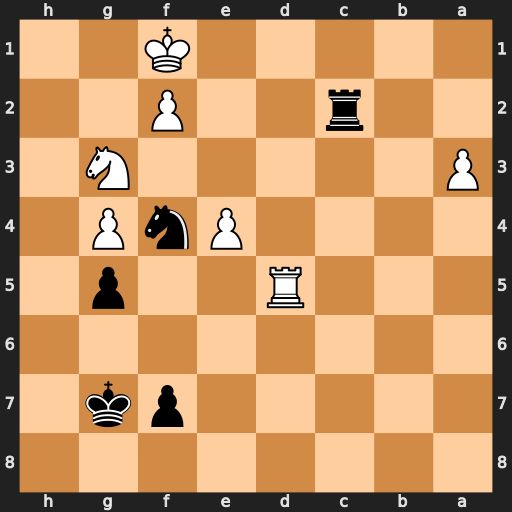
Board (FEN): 8/5pk1/8/3R2p1/4PnP1/P5N1/2r2P2/5K2
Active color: b
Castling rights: -
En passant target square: -
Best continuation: Rc1+ Rd1 Rxd1#